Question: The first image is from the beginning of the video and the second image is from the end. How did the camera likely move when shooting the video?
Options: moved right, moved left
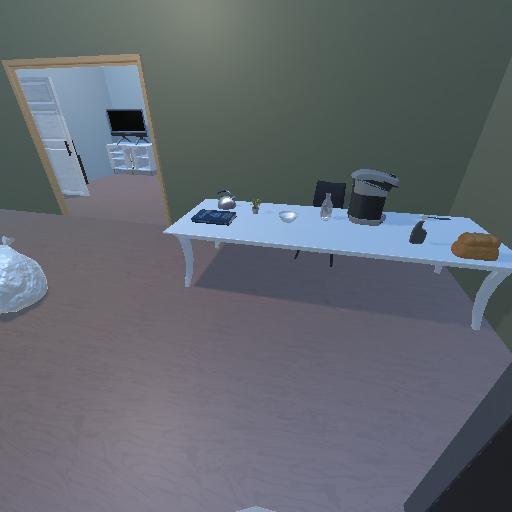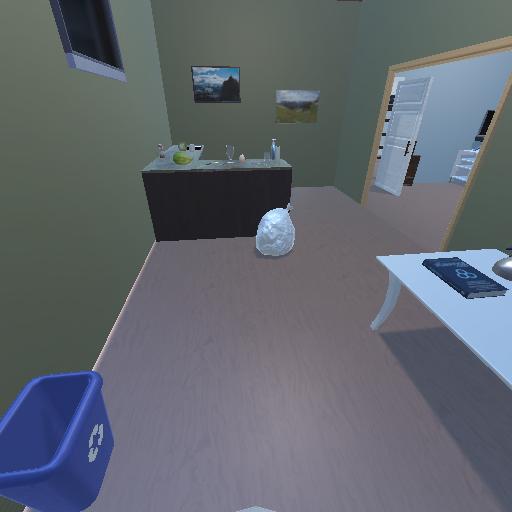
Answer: moved right